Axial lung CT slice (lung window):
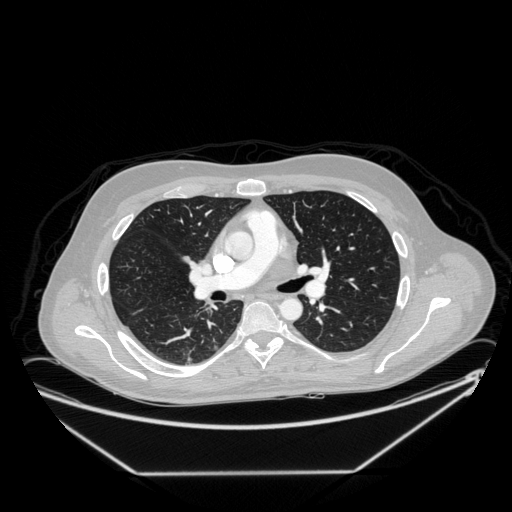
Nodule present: no